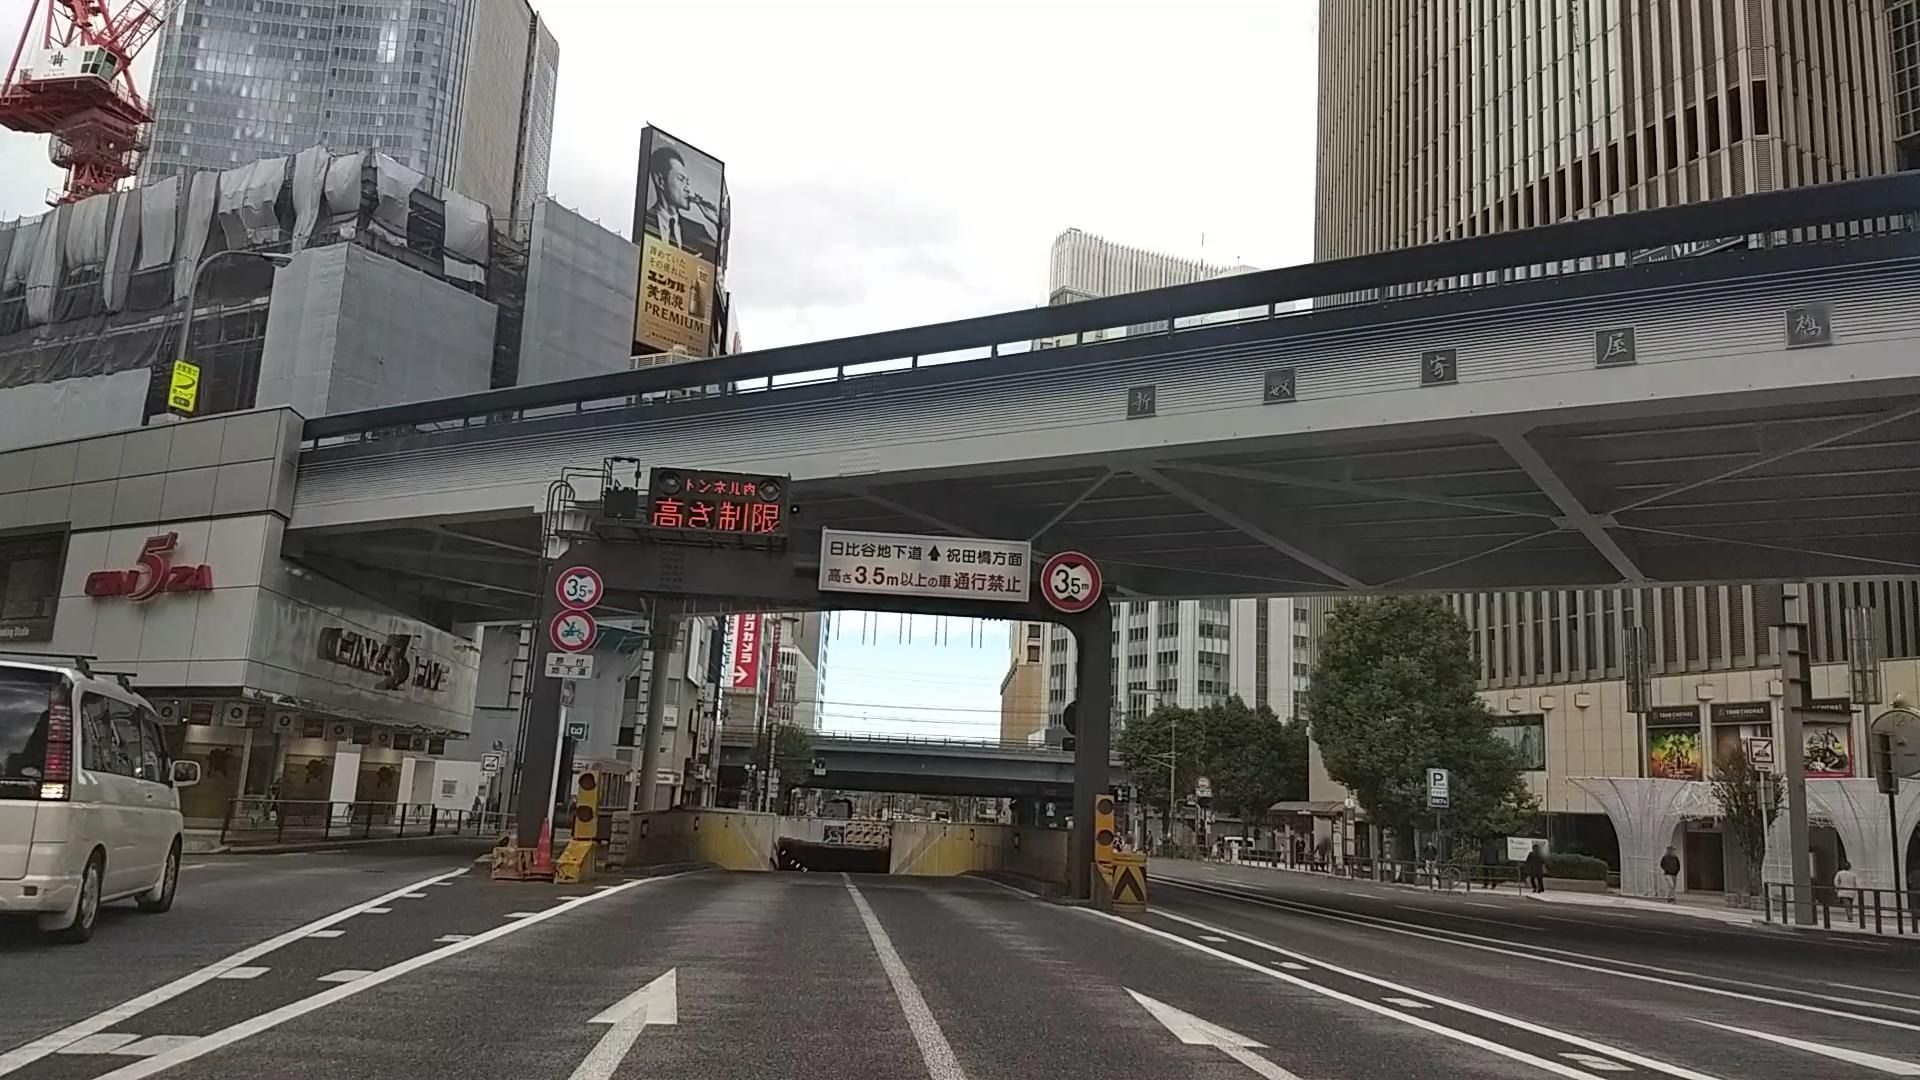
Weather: clear
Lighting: day
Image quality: good
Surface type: driving surface
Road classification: primary_link, primary
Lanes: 2
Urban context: urban centre
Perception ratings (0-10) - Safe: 4.28, Lively: 6.64, Beautiful: 2.68, Boring: 0.88, Depressing: 3.19, Wealthy: 4.6